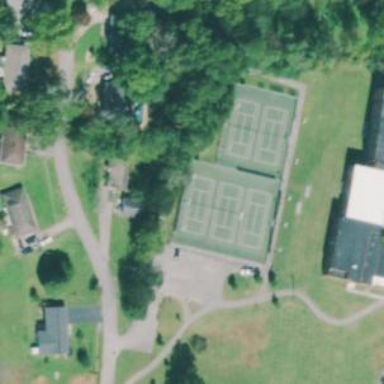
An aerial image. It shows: Tennis court in leisure pitch.